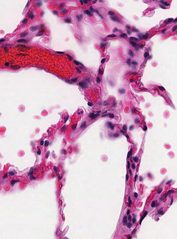
Tumor epithelial tissue: no
Tumor-associated stroma tissue: no
Normal tissue: yes